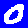
Digit: 0